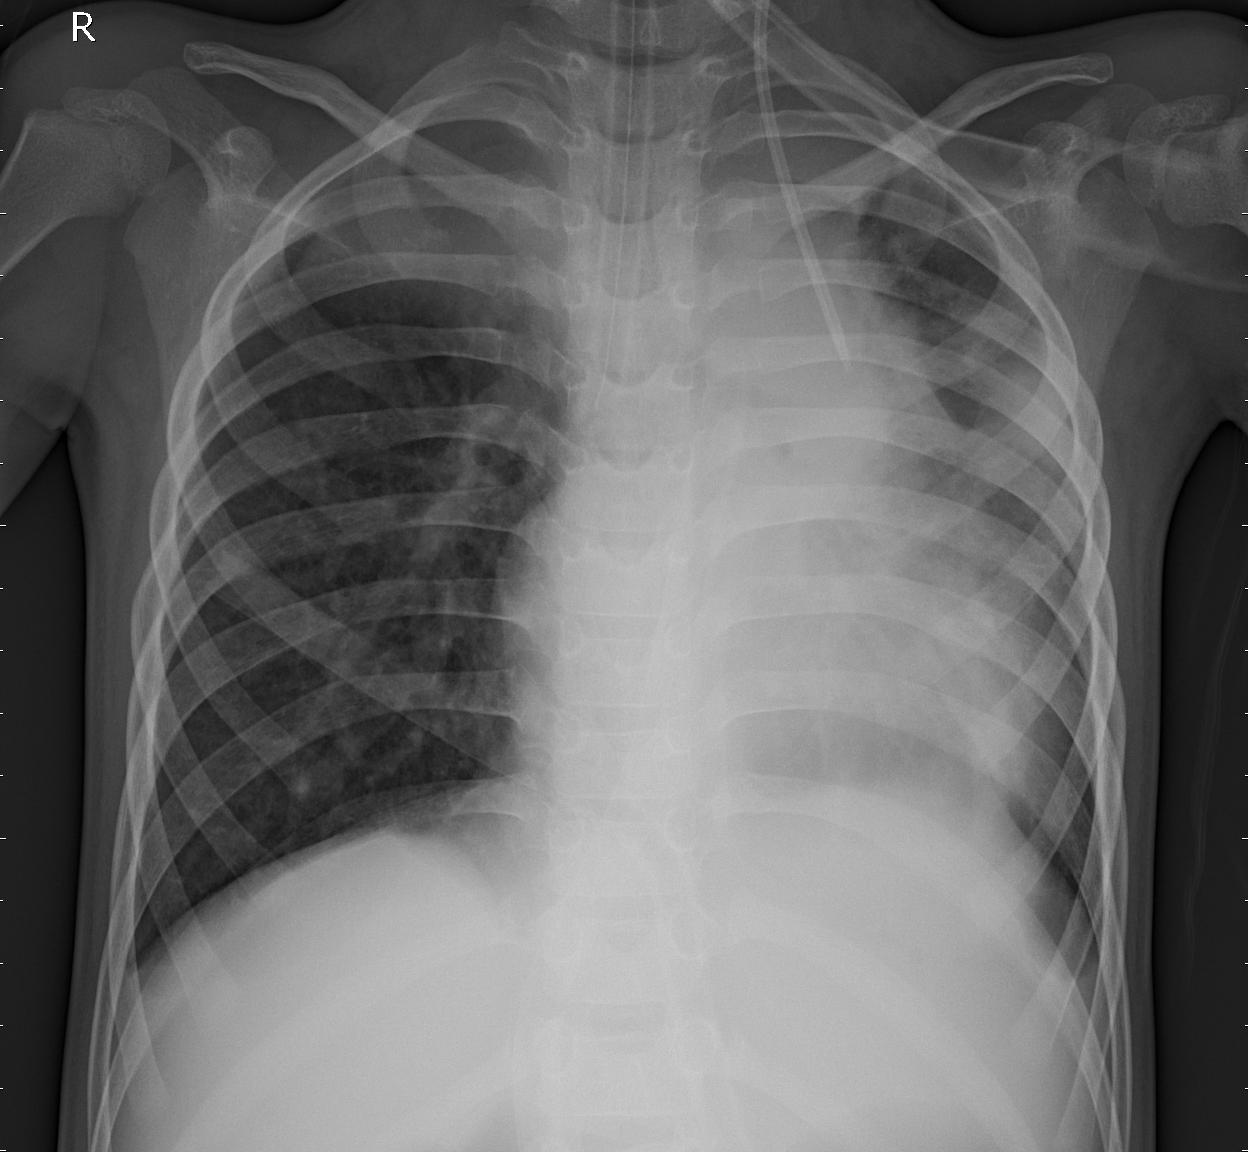
Diagnosis: PNEUMONIA